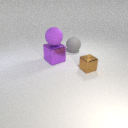
large purple metal cube in front of large gray rubber sphere